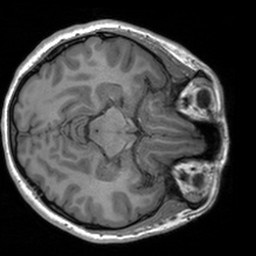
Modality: T1w
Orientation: axial
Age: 20
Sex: female
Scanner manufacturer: siemens
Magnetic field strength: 3 T
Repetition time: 1.9 s
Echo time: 0.00226 s